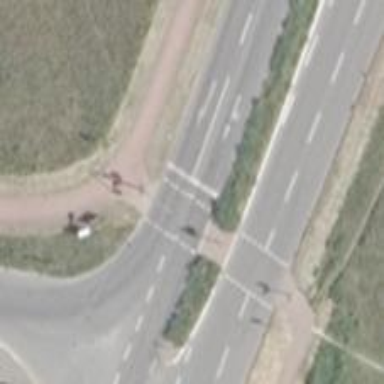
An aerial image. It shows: Road with traffic signals at the crossing.